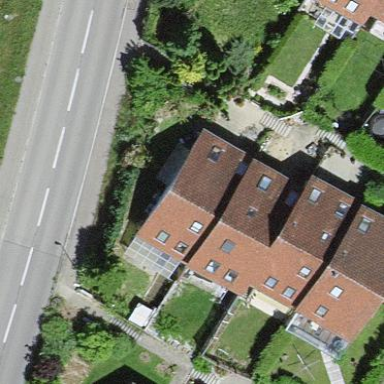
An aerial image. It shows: House with gabled roof. The roof extends across the building.